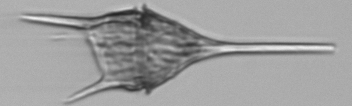
Label: Tripos_lineatus